I will show an image sequence of human cooking. I have annotated the images with numbered circles. Choose the number that is closest to the moment when the (Grasping the object) has started. You are a five-time world champion in this game. Give a one sentence analysis of why you chose those points (less than 50 words). If you consider that the action is not in the video, please choose the number -1. Provide your answer at the end in a json file of this format: {"points": []}
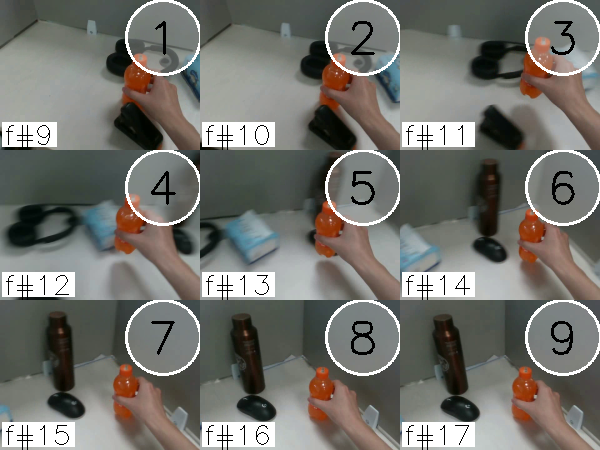
Frame 1 shows the clearest moment of hand-object contact.
{"points": [1]}